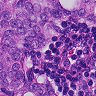
Metastatic tissue present: yes